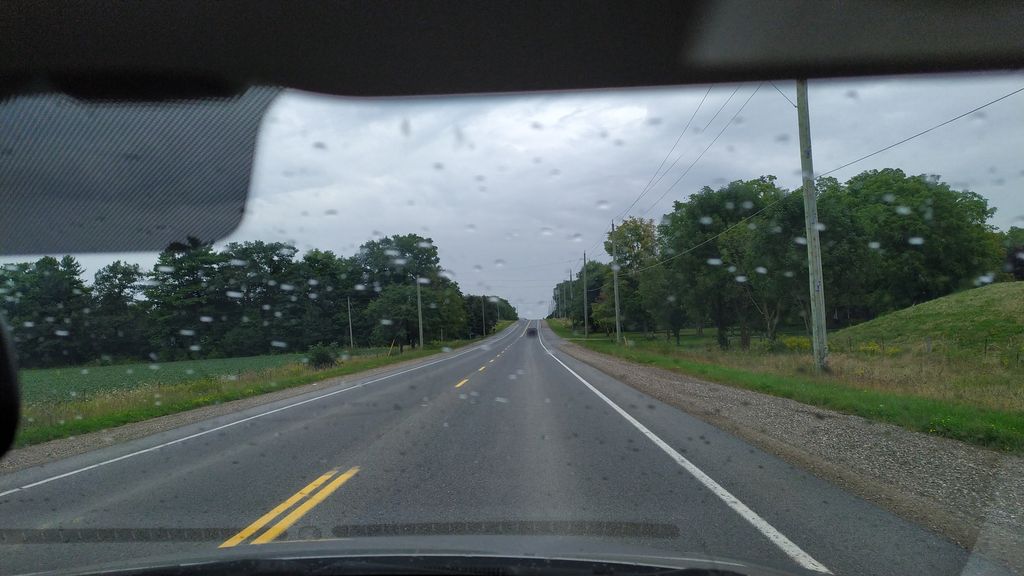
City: kitchener-waterloo